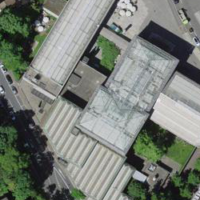
EUNIS habitat code: 54
Species observed at this site:
Anthocharis cardamines